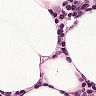
Metastatic tissue present: no